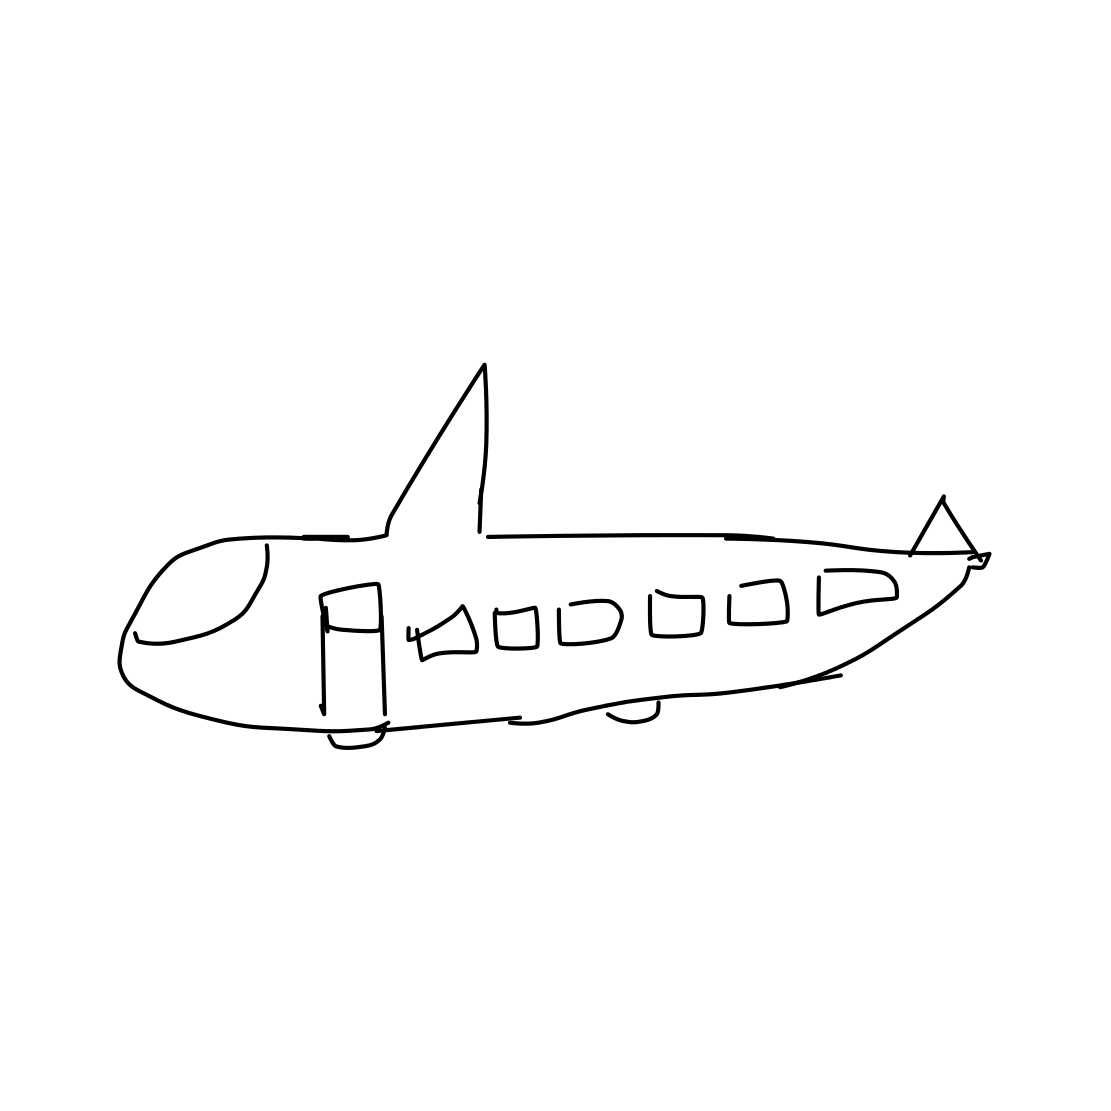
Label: airplane